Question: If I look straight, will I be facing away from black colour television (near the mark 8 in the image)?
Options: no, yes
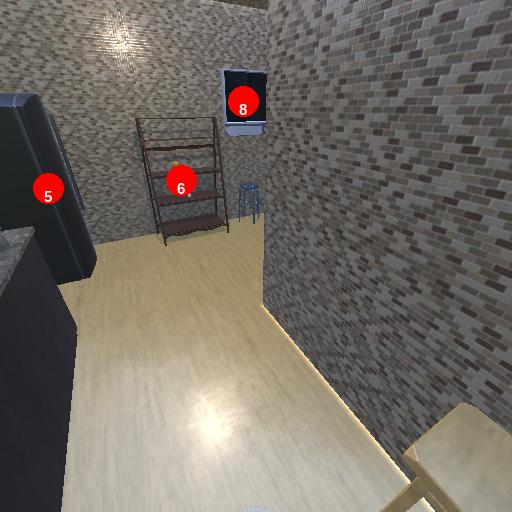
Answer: no